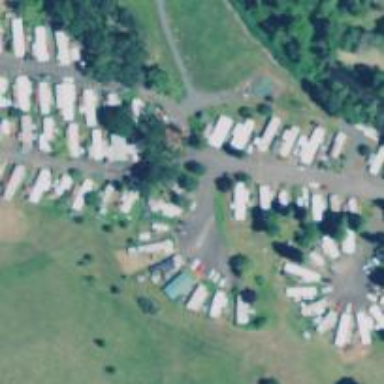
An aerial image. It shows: Residential area designated as trailer park.